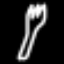
Label: fork